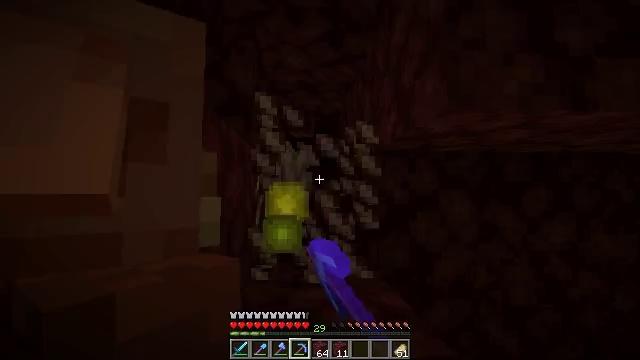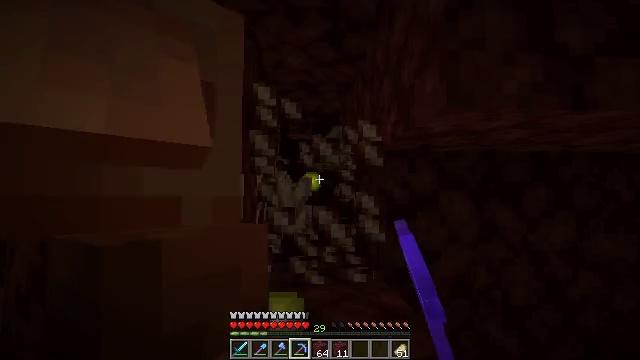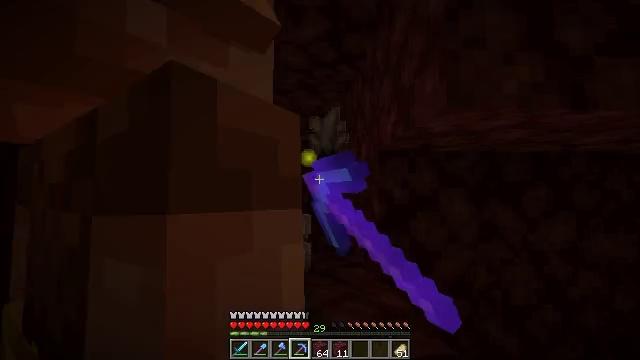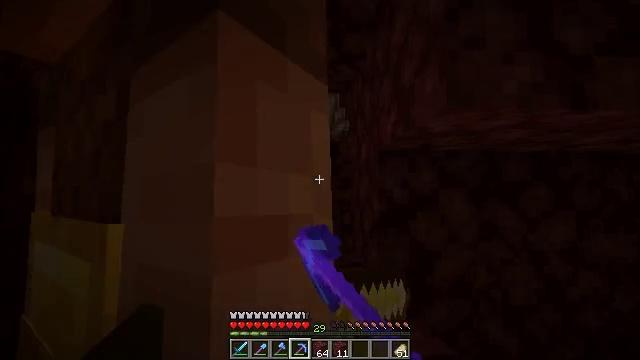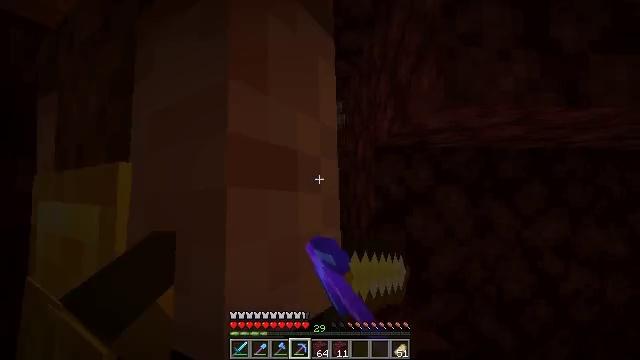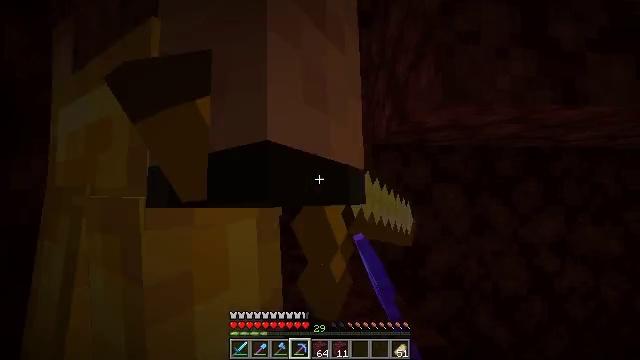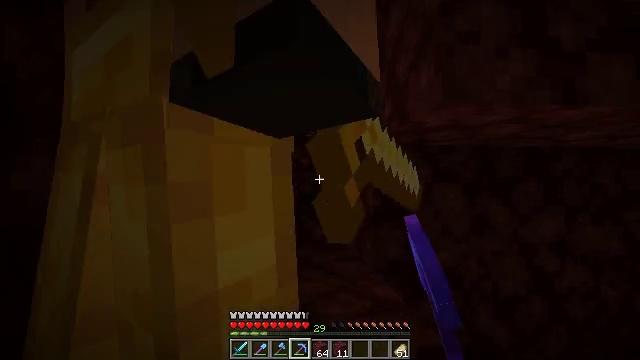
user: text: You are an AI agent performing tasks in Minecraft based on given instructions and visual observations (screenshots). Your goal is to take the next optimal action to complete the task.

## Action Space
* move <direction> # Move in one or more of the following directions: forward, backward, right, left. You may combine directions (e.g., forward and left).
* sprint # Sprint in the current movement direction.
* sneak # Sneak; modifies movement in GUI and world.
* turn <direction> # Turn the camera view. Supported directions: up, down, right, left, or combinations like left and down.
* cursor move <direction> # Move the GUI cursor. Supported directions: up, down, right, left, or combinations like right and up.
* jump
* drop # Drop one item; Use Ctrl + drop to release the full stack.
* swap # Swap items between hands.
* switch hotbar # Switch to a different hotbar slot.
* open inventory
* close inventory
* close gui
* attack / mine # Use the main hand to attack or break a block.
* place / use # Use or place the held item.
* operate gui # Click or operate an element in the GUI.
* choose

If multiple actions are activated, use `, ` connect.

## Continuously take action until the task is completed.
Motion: motion action
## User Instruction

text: Collect netherrack in the Nether.
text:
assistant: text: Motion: attack / mine
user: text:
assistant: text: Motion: attack / mine
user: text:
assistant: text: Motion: no_op
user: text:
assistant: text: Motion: no_op
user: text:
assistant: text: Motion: no_op
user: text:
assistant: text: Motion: no_op
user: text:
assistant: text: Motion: no_op